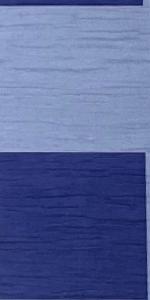
Label: Empty